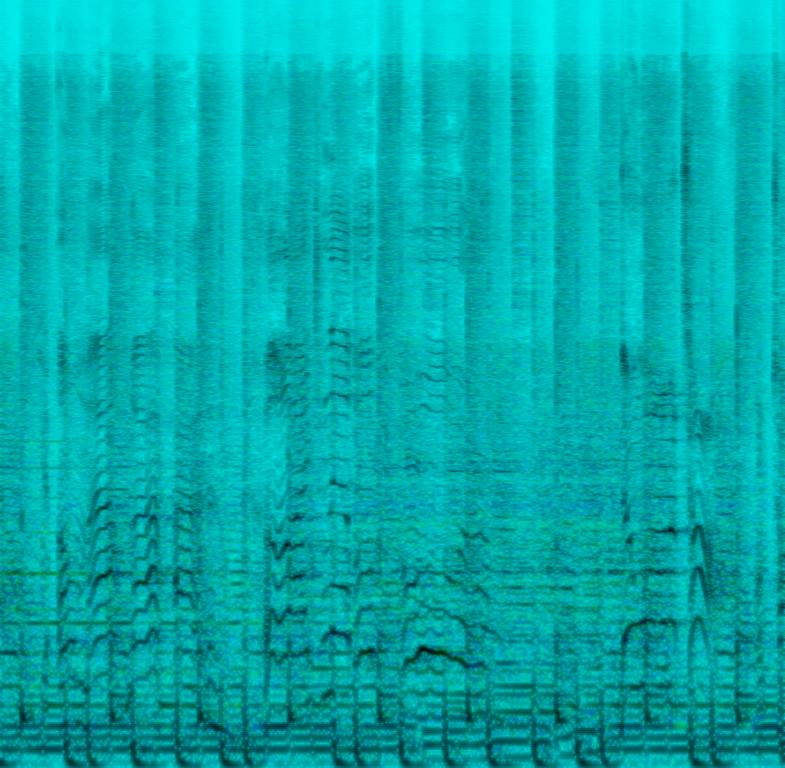
Someone is playing acoustic drums with a half open hi hat holding a simple rock groove with snare hits as fill-ins. An e-bass plays a bassline along while an e-guitar is strumming slightly distorted chords. A male voice is singing in the mid-range. The whole recording sounds clean but is not a high professional recording. This song may be playing at a local festival.